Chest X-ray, AP view. Patient: 37 years old, sex F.
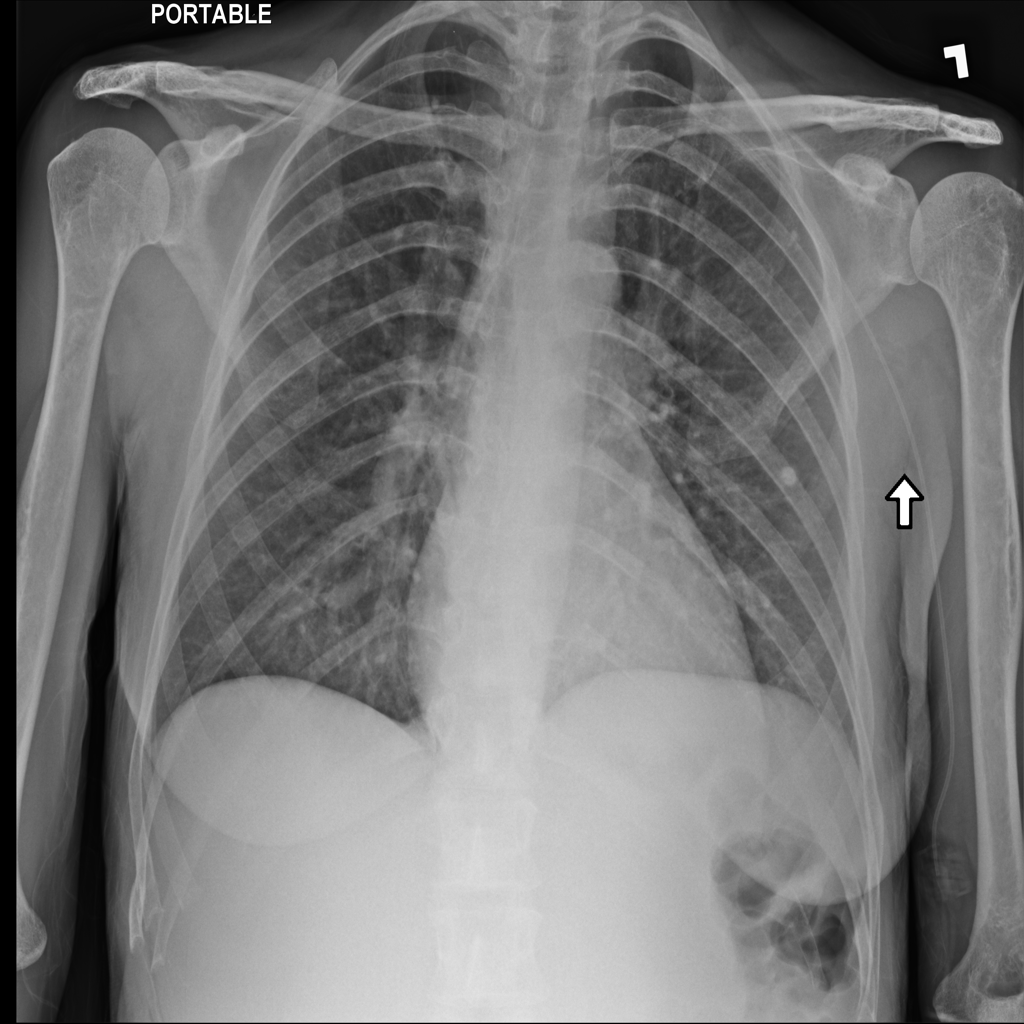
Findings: No Finding